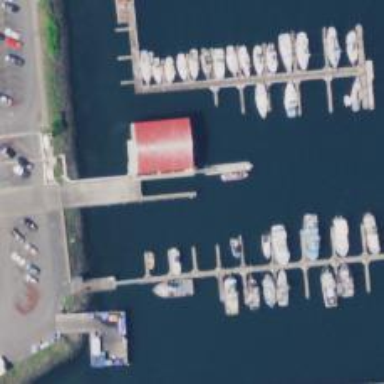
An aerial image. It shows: Pier used as boat lift along the waterway.